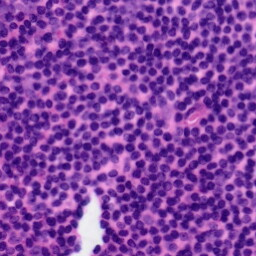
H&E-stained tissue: Tonsil